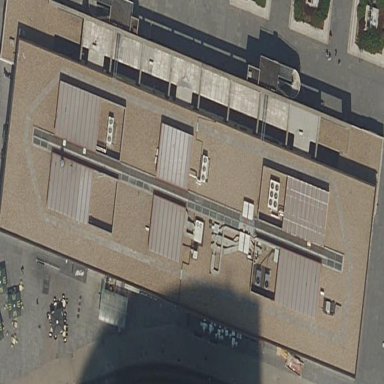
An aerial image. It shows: Commercial building.